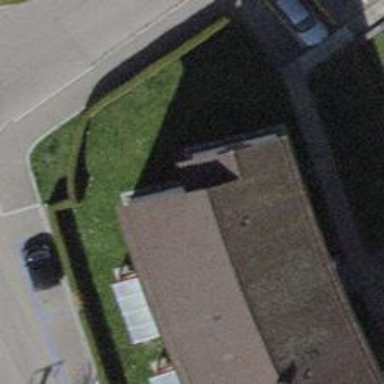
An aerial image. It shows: Apartments building with pitched roof.